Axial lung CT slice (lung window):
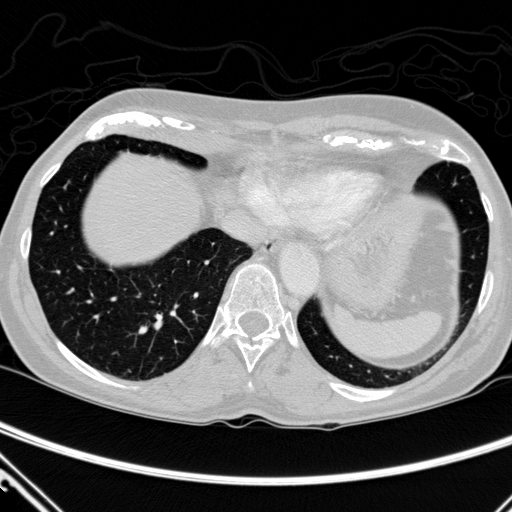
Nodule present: no